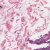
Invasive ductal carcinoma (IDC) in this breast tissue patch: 0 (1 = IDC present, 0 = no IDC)